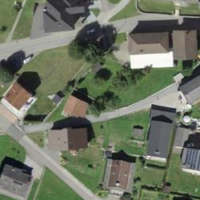
EUNIS habitat code: 54
Species observed at this site:
Eristalis tenax